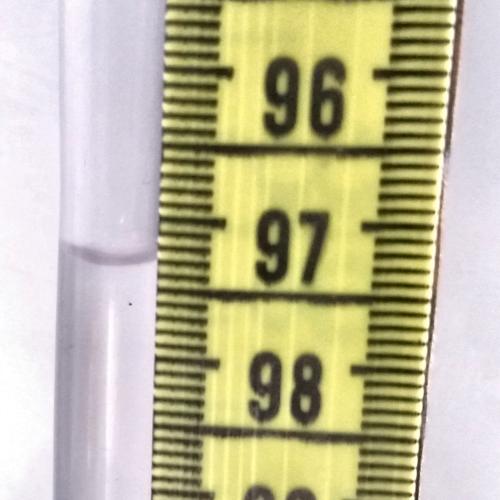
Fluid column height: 97.3 cm